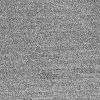
Atmospheric dust classification: dusty